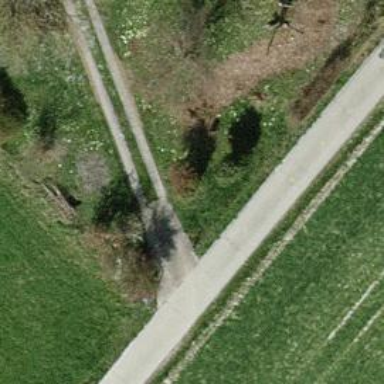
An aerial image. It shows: Track with grade1 tracktype.